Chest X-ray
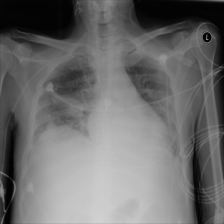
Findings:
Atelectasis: negative
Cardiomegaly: negative
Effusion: positive
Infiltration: negative
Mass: negative
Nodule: positive
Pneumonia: negative
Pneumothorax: negative
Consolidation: negative
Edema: negative
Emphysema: negative
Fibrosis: negative
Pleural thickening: negative
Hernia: negative